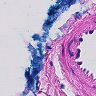
Metastatic tissue present: no